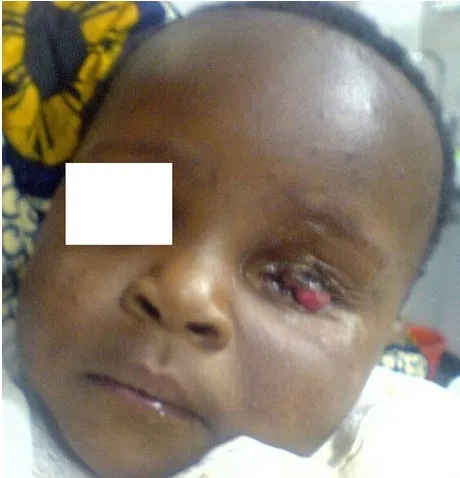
Contracted socket with lid notching and conjunctival exposure in same patient at six months of age having defaulted from follow-up.
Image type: medical_photograph (other_medical_photograph)